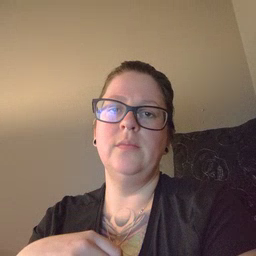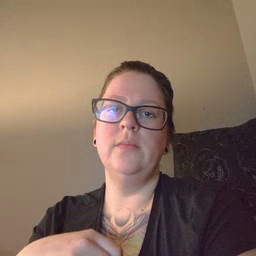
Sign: nose